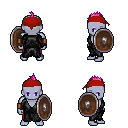
a pixel art fantasy rpg character, male body template, dark elf, purple skin, gray robe, red pants, pink mohawk hairstyle, red bandana, leather bracers, shield, four views (front, back, left, right), 2x2 character sprite sheet, small pixel art, hard edges, no anti-aliasing